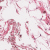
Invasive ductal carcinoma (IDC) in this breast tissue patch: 0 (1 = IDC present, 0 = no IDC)